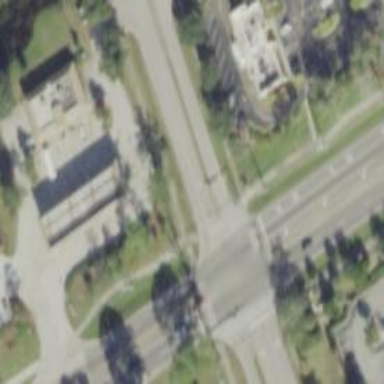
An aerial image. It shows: Marked crossing on footway.